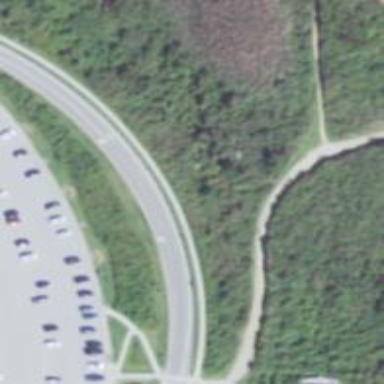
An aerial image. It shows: Solid road edge marking is visible.